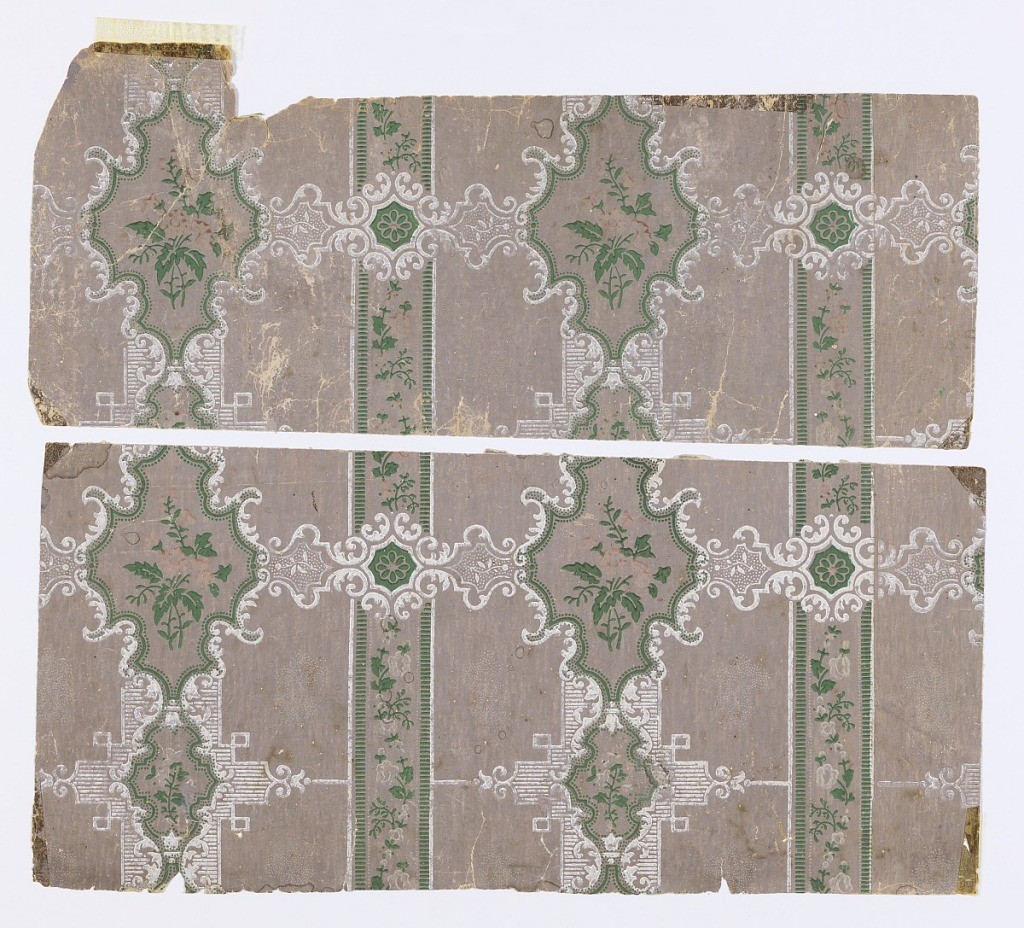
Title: Sidewall
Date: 1840s
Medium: Machine printed paper
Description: White scroll pattern forming cartouches framing green and pink flowers traveling horizontally across vertical ribbon stripes of green and pink flowers bordered by green ribbing.